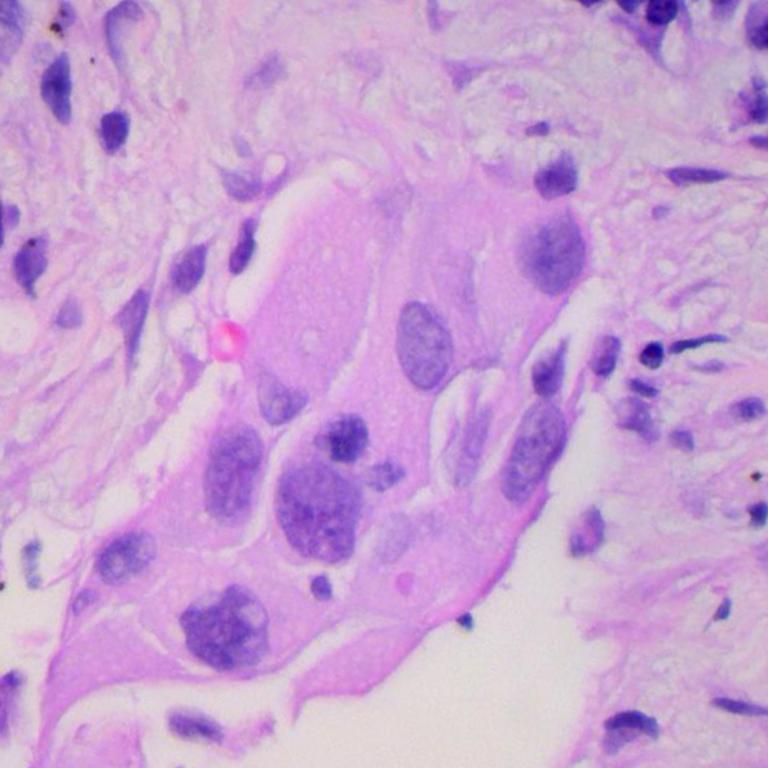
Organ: lung
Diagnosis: adenocarcinomas